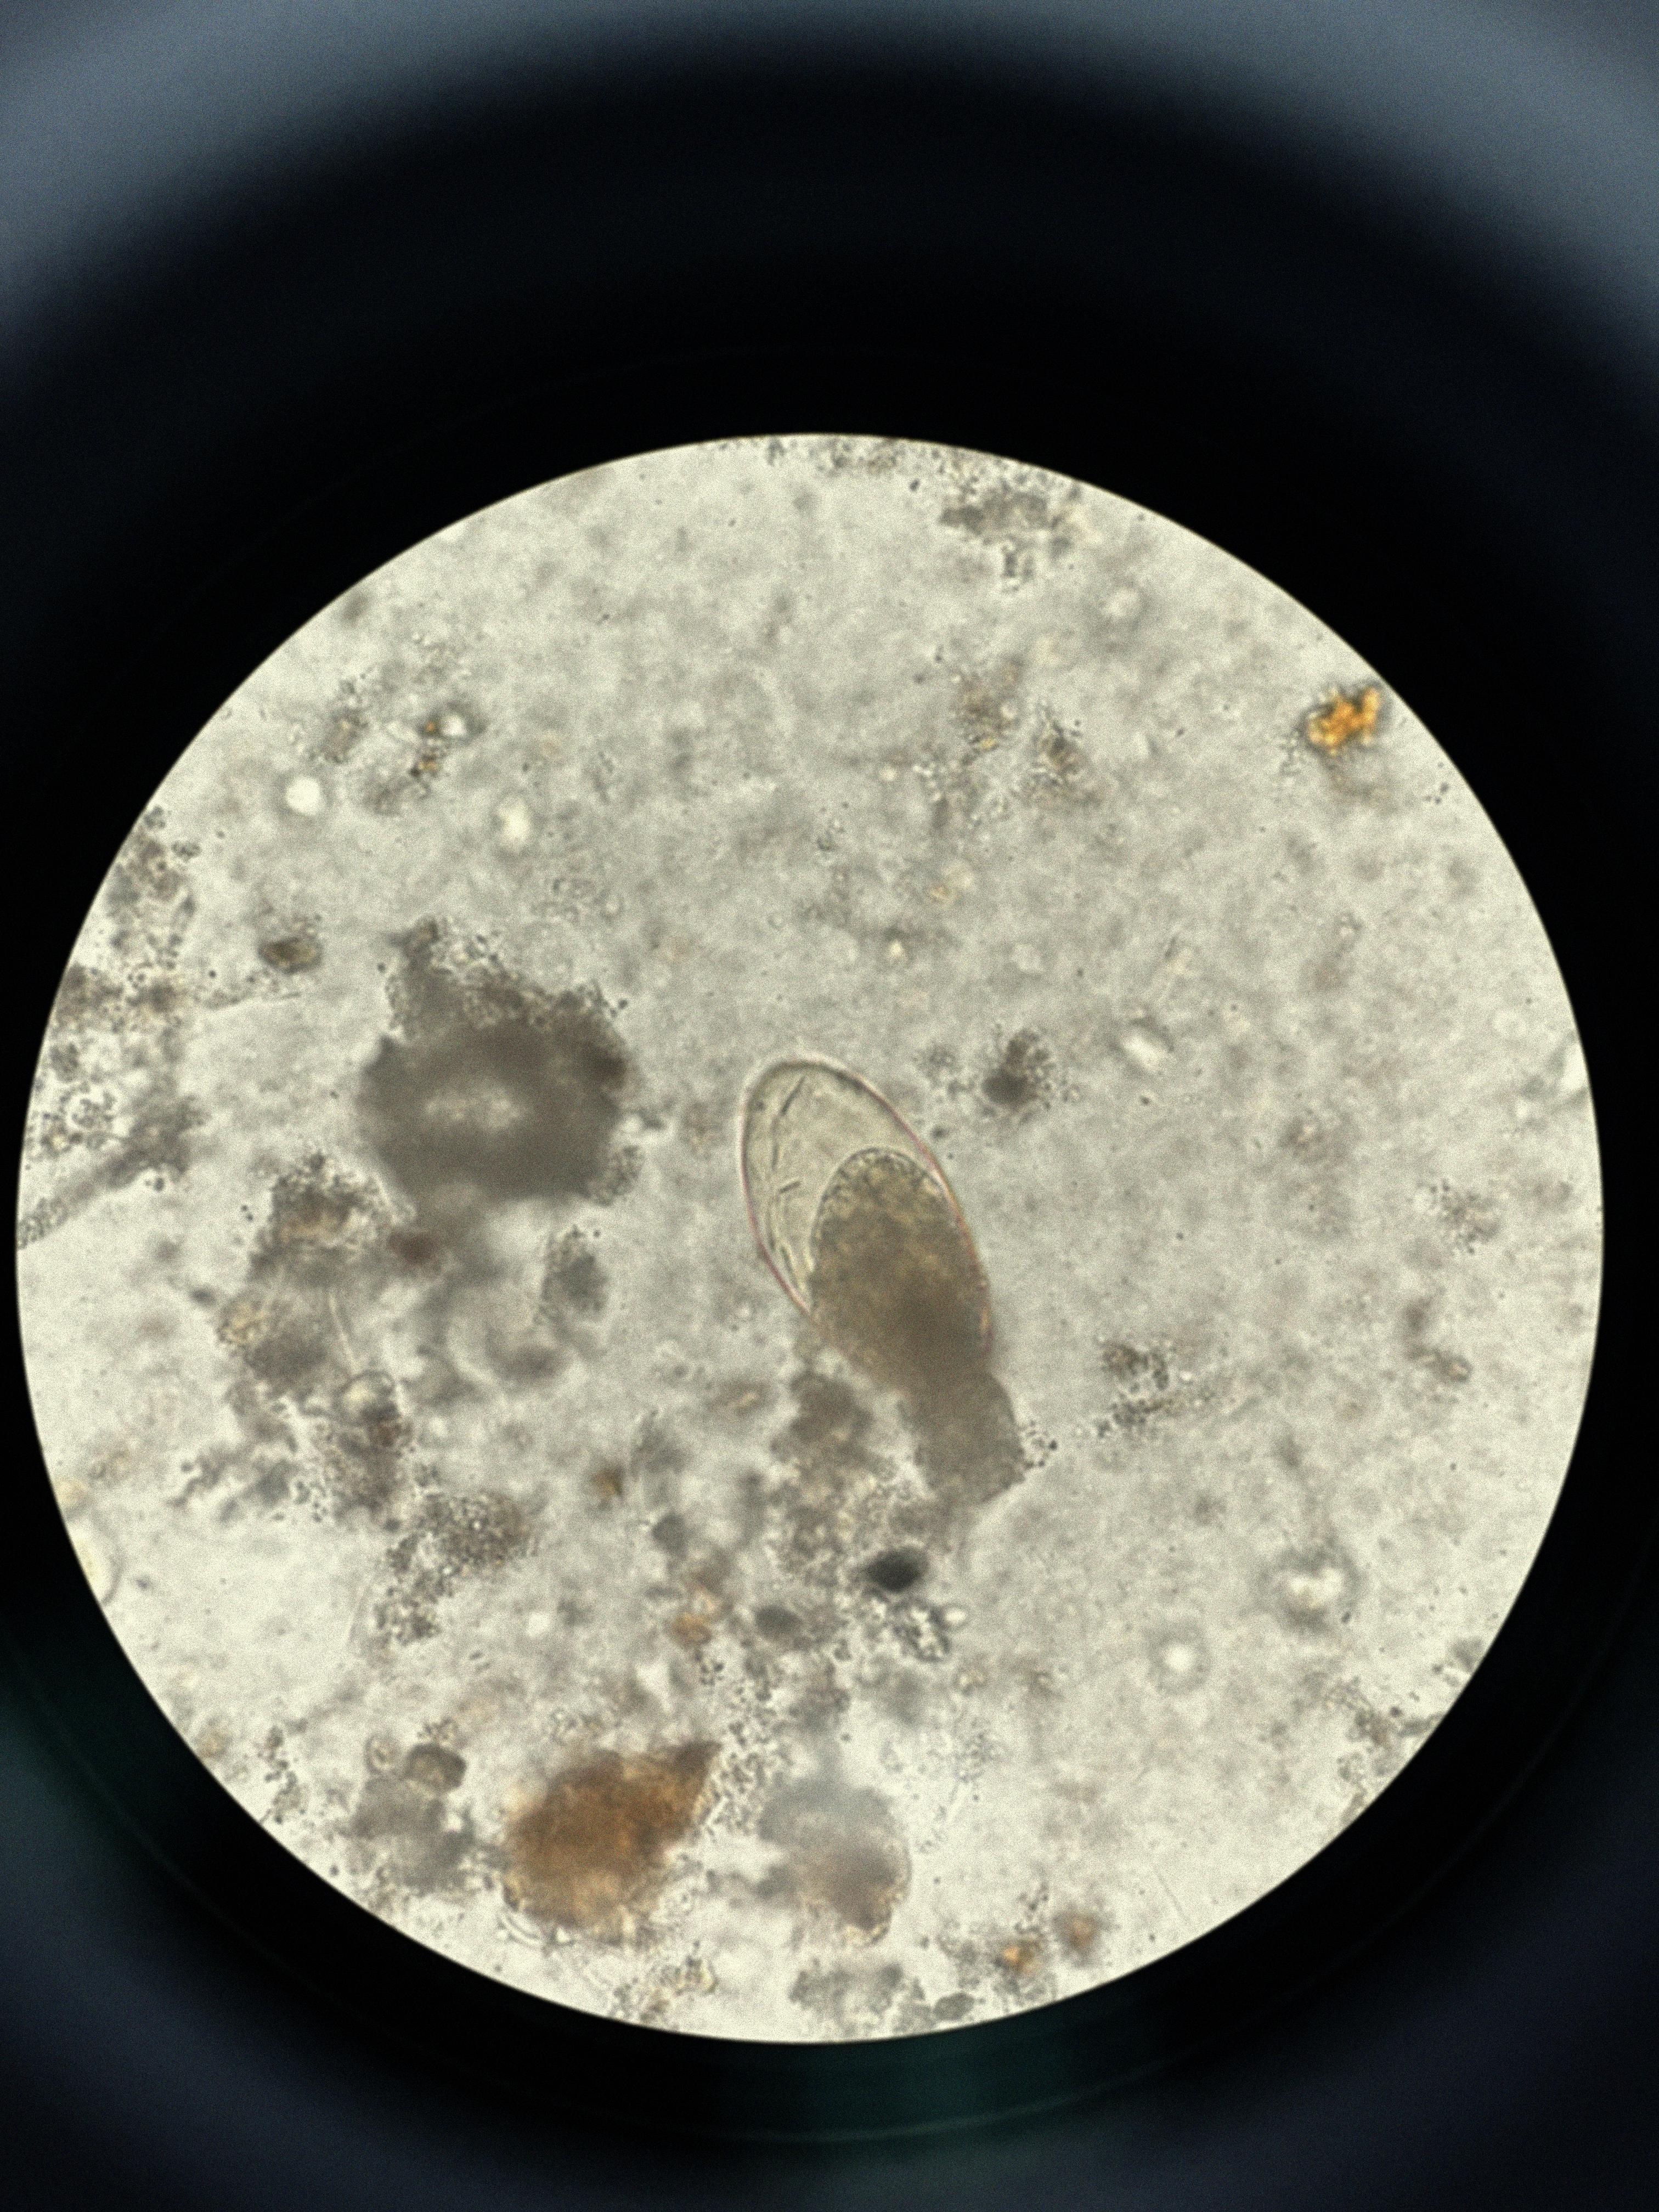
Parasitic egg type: Fasciolopsis buski